Question: I want to create on phone screen and i do it but when i do it , How to prevent this toast message when creatin app icon or deleting icon on screen?
Thanks.

'''
private void addShortcut(){
Intent shortcutIntent = new Intent("com.android.launcher.action.INSTALL_SHORTCUT");
// Shortcut name
shortcutIntent.putExtra(Intent.EXTRA_SHORTCUT_NAME, getString(R.string.app_name));
shortcutIntent.putExtra("duplicate", false);
ComponentName comp = new ComponentName(this.getPackageName(), "."+this.getLocalClassName());
shortcutIntent.putExtra(Intent.EXTRA_SHORTCUT_INTENT, new Intent(Intent.ACTION_MAIN).setComponent(comp));
// Shortcut icon
ShortcutIconResource iconRes = Intent.ShortcutIconResource.fromContext(this, R.drawable.icon);
shortcutIntent.putExtra(Intent.EXTRA_SHORTCUT_ICON_RESOURCE, iconRes);
sendBroadcast(shortcutIntent);
}
private void delShortcut(){
Intent shortcut = new Intent("com.android.launcher.action.UNINSTALL_SHORTCUT");
// Shortcut adi
shortcut.putExtra(Intent.EXTRA_SHORTCUT_NAME, getString(R.string.app_name));
String appClass = this.getPackageName() + "." +this.getLocalClassName();
ComponentName comp = new ComponentName(this.getPackageName(), appClass);
shortcut.putExtra(Intent.EXTRA_SHORTCUT_INTENT, new Intent(Intent.ACTION_MAIN).setComponent(comp));
sendBroadcast(shortcut);
}
public void onCreate(Bundle savedInstanceState) {
super.onCreate(savedInstanceState);
setContentView(R.layout.main);
delShortcut();
addShortcut();
'''
'''
<uses-permission android:name="com.android.launcher.permission.INSTALL_SHORTCUT"></uses-permission>
<uses-permission android:name="com.android.launcher.permission.UNINSTALL_SHORTCUT" />
'''
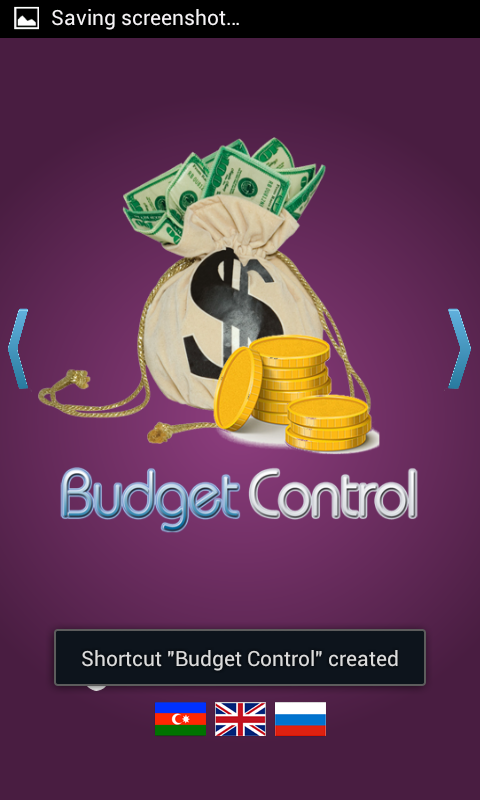
Answer: Create hidden properties (i create CheckBox), after create shortcut set this true, then check parameter:
'''
private void checkShortcut() {
shortCut = GlobalClass.PREFS.getBoolean("ShortCut", false);
if (shortCut == true) {
//addShortcut();
}
else{
remShortcut();
}
}
'''